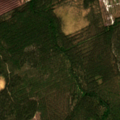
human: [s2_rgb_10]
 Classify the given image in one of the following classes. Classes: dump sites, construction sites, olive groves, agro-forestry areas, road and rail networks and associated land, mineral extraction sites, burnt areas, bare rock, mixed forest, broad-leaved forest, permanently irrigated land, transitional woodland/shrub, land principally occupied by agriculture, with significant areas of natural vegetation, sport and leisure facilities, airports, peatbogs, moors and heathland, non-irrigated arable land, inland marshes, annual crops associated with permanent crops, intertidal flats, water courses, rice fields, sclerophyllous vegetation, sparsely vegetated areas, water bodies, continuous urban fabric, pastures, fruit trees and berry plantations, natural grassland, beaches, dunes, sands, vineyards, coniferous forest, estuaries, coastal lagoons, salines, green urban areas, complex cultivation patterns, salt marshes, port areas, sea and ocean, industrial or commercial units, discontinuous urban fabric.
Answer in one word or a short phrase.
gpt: coniferous forest, transitional woodland/shrub